Question: I have this contour obtained with MatplotLib:

Now, I want to use it as a normal Python image (PIL or array), because I want to apply it a mask (obtained with OpenCV).
The problem is that with MatplotLib, the image with the contour is resized, and a margin is added (for the axis, even if I don't draw the axis), so the image that I obtain from the figure of MatplotLib doesn't fit with the mask obtained with OpenCV.
I tried to get the same contour with OpenCV, but I don't obtain any result with the cv2.FindContours and cv2.DrawContours functions (if you know how to do it this way, please tell me... in this <URL>
Another possible solution would be to convert the contour obtained with the MatplotLib to an image (PIL or array) with the same size as the original, and without margins.
I hope you could help me at least with one of these solutions!
--------------------------- EDIT ---------------------------
Rutger Kassies' answer is right. It wasn't working for me because I wrote this line...
'''
ax = plt.axes([0, 0, 1, 1], frame_on=False, xticks=[], yticks=[])
'''
... after using the contour function, and it must be before using the contour function. Keep that in mind!
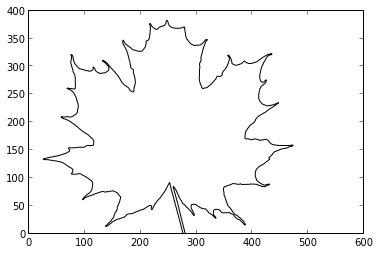
Answer: I once posted the question how you could plot an image with .imshow and save it again so it would equal the input image. The respons i got might be helpfull in your case, this is how you can save the contour'ed image with the same dimensions:
'''
from PIL import Image
im = np.array(Image.open('input_image.jpg').convert('L'))
xpixels = im.shape[1]
ypixels = im.shape[0]
dpi = 72
scalefactor = 1
xinch = xpixels * scalefactor / dpi
yinch = ypixels * scalefactor / dpi
fig = plt.figure(figsize=(xinch,yinch))
ax = plt.axes([0, 0, 1, 1], frame_on=False, xticks=[], yticks=[])
contour(im, levels=[240], colors='black', origin='image')
plt.savefig('same_size.png', dpi=dpi)
'''